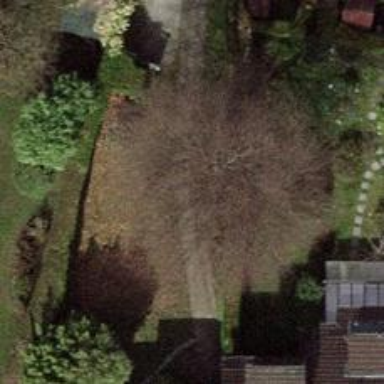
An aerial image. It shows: Evergreen needle-leaved tree.